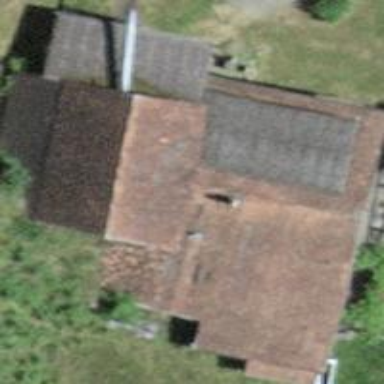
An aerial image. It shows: Farm building.